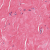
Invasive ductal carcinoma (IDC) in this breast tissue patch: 0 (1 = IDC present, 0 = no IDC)